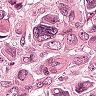
Metastatic tissue present: yes